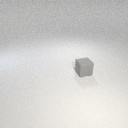
small gray rubber cube